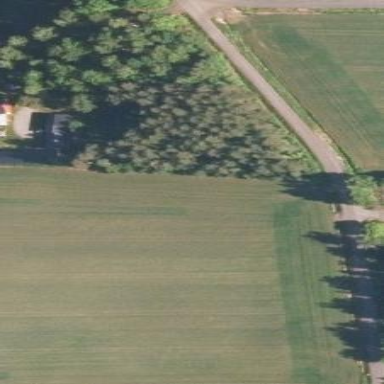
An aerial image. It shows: Forest area.